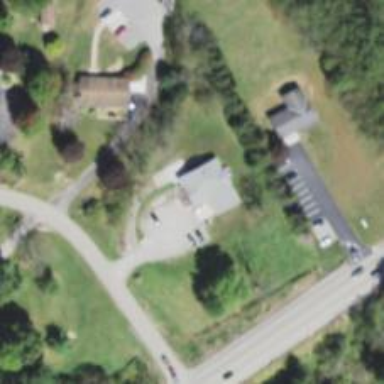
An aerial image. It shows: Veterinary facility.